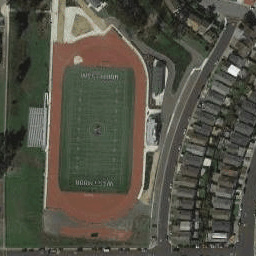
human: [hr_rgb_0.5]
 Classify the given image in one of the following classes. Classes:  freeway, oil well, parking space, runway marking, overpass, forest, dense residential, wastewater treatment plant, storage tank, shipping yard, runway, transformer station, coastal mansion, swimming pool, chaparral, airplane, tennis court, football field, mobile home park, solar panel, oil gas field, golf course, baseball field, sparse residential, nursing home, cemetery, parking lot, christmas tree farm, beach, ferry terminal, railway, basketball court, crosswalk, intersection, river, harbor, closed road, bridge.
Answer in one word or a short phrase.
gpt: football field